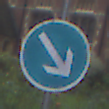
Verkehrszeichen: VorgeschriebeneVorbeifahrtRechts
Umgebung: Outdoor, Urban
Tageszeit: Midday
Wetter: Overcast
Licht: Natural
Jahreszeit: NotSpecified
Kontrast: LowContrast